Field crop: maize
Growth stage: 2
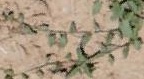
Species: convolvulus